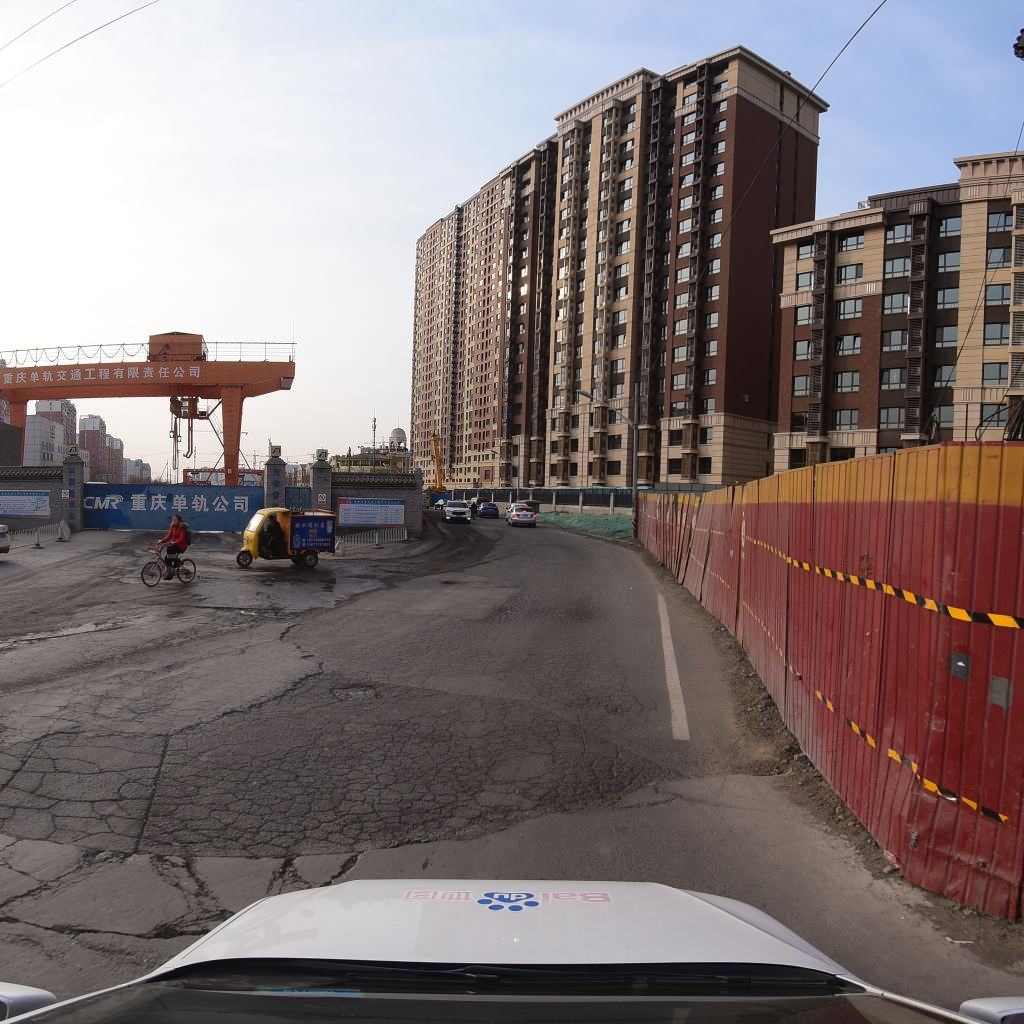
Region: Fengtai
Road damage annotations: alligator crack, pothole